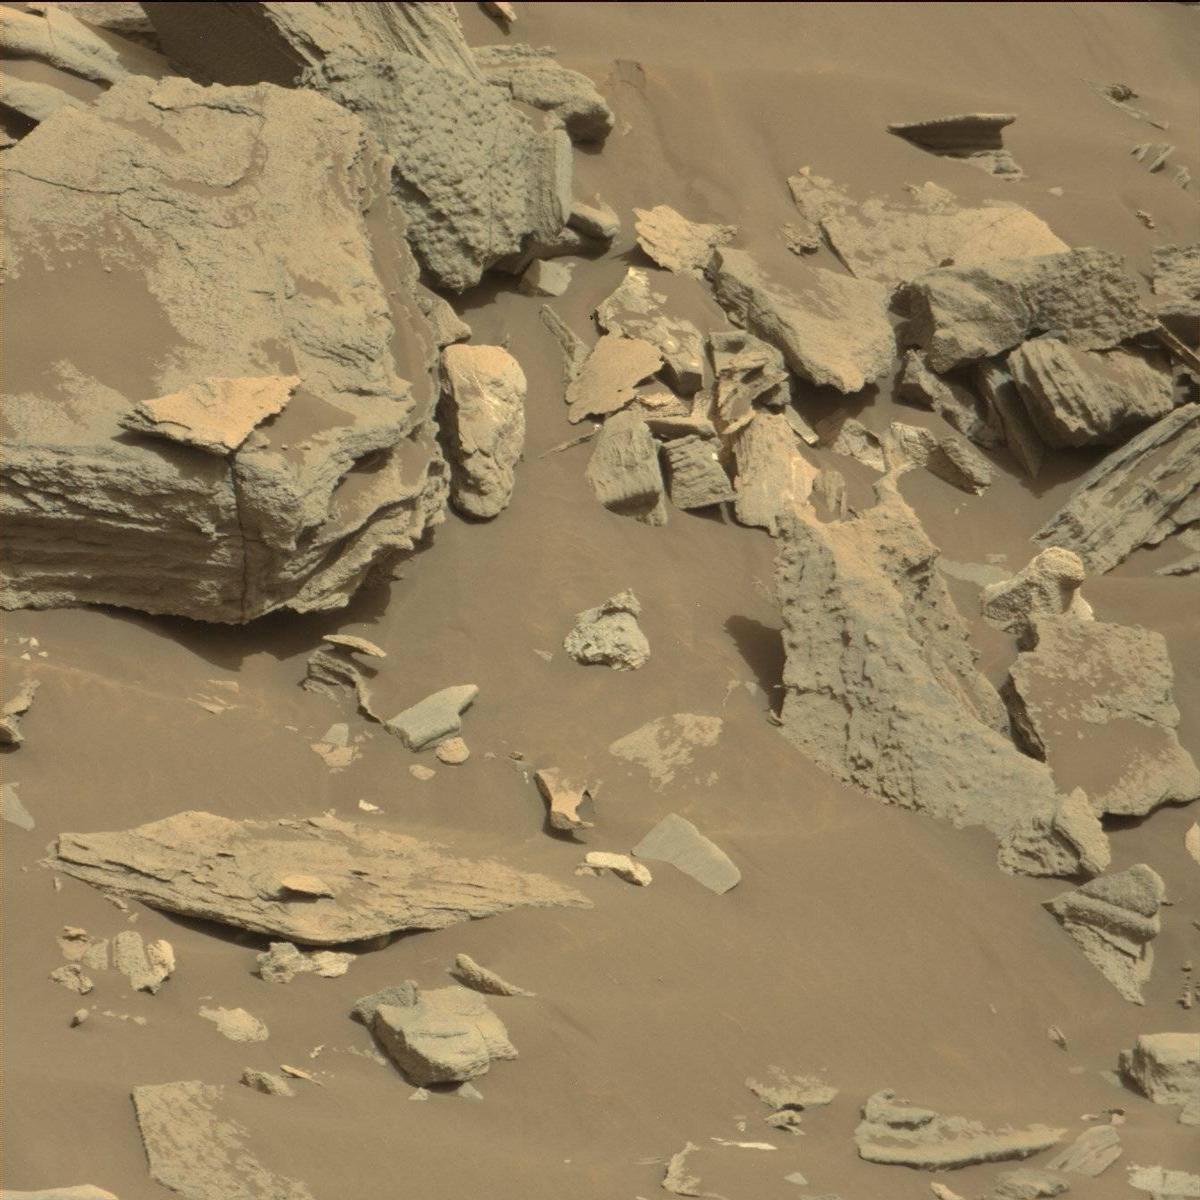
Terrain classes present: Bedrock, Sand / Soil